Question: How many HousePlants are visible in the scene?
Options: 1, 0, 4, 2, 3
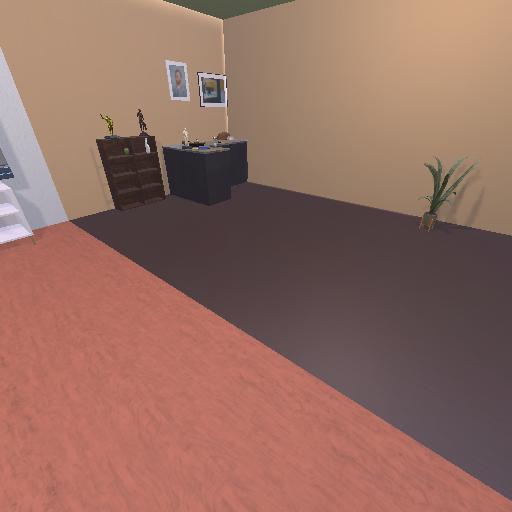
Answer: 1